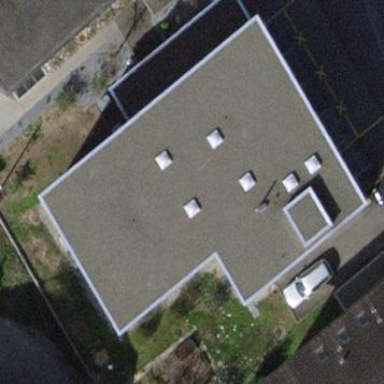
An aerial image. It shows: Office building.